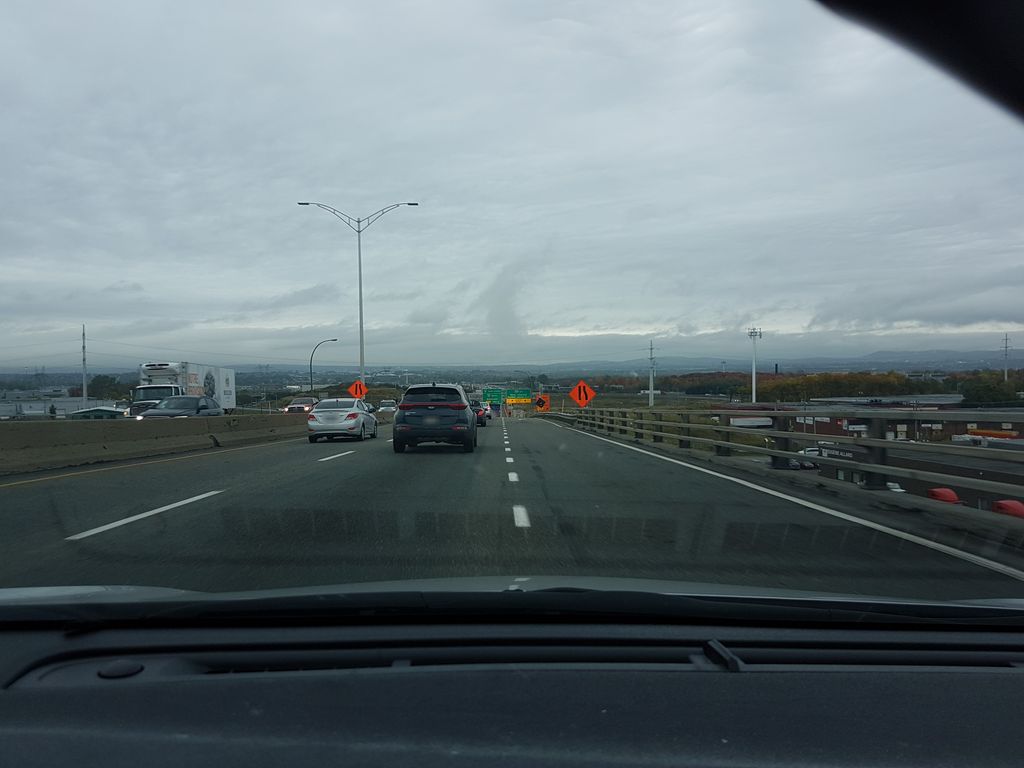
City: quebec_city